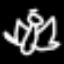
Label: angel